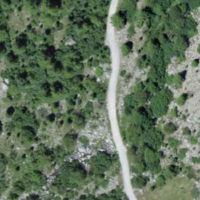
EUNIS habitat code: 47
Species observed at this site:
Saxifraga paniculata
Sempervivum montanum